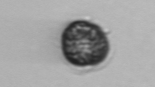
Label: Dinophyceae